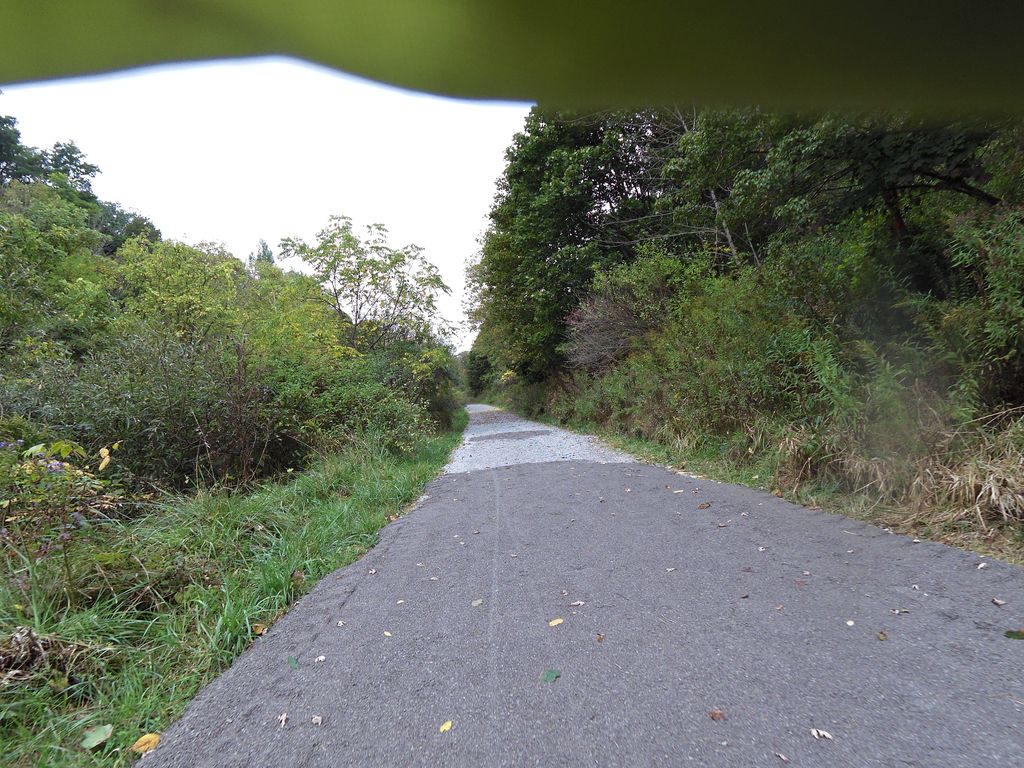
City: toronto